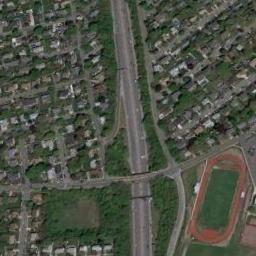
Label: ground_track_field